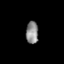
Tissue: skin
Cell type: Others
Senescence score: 0.7839
Nuclear area (px): 270
Mean DAPI intensity: 139.104